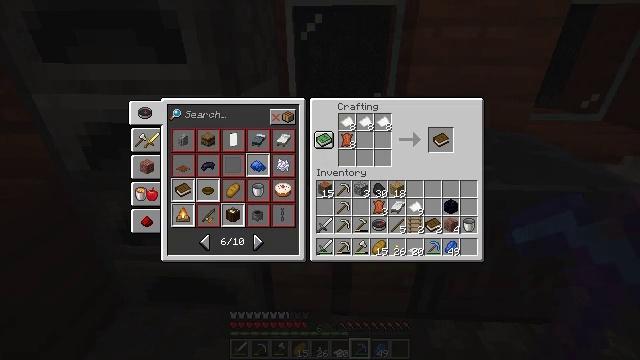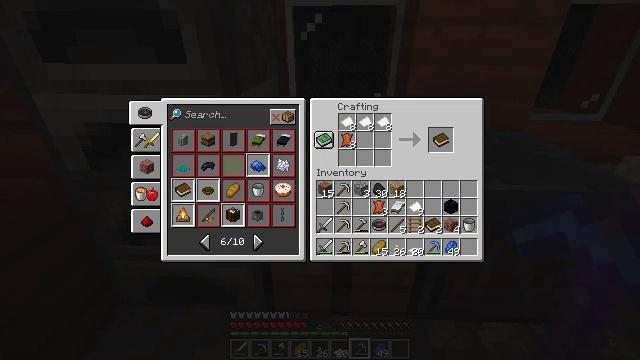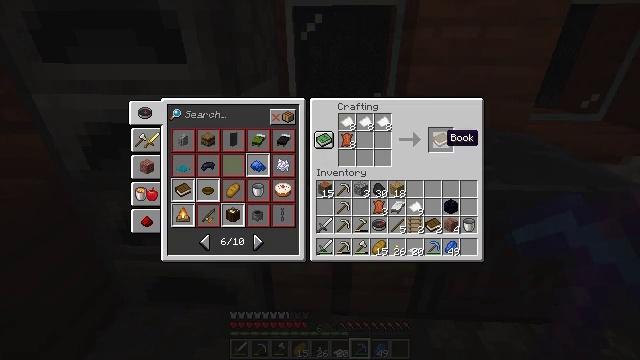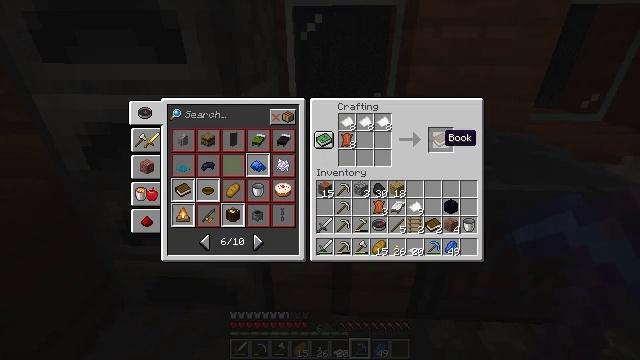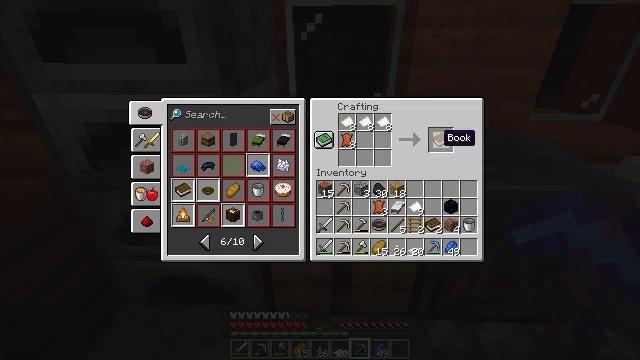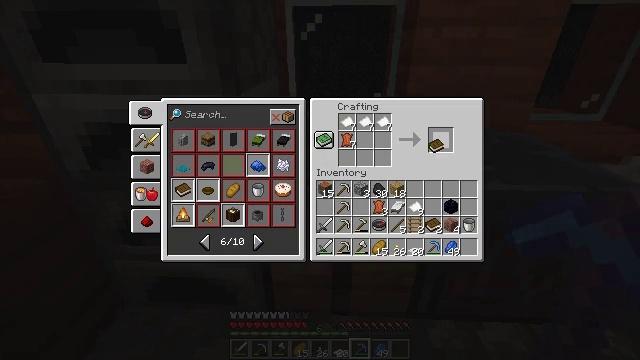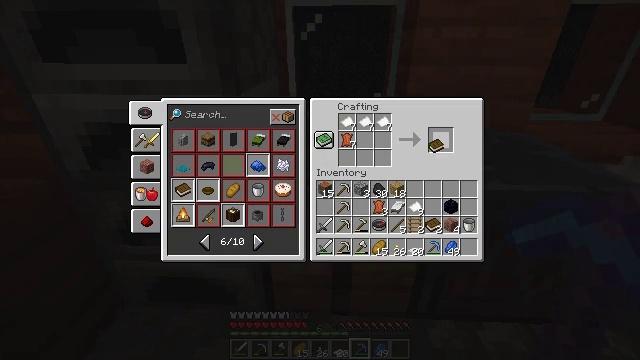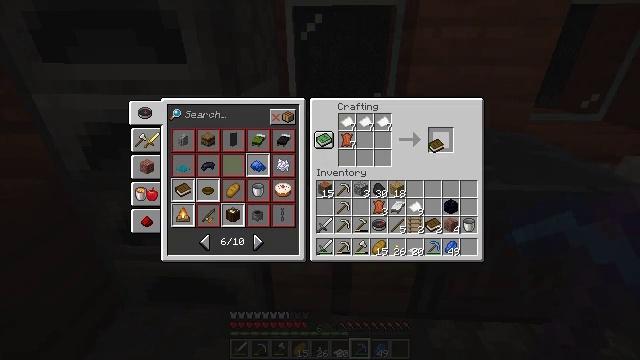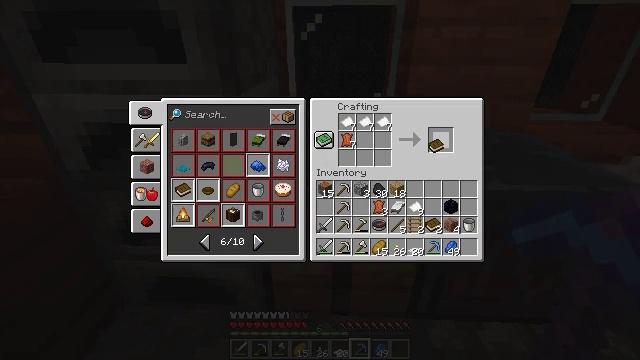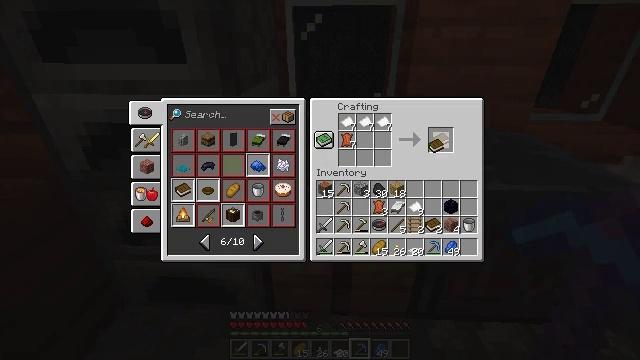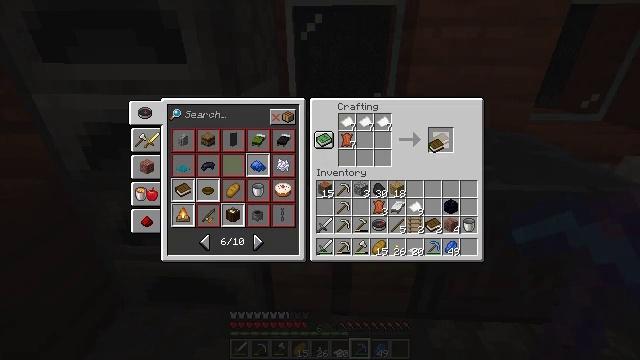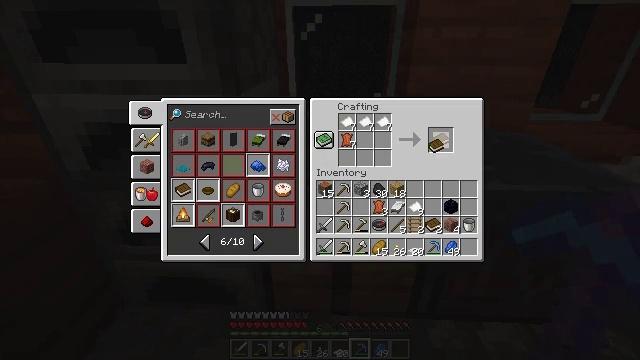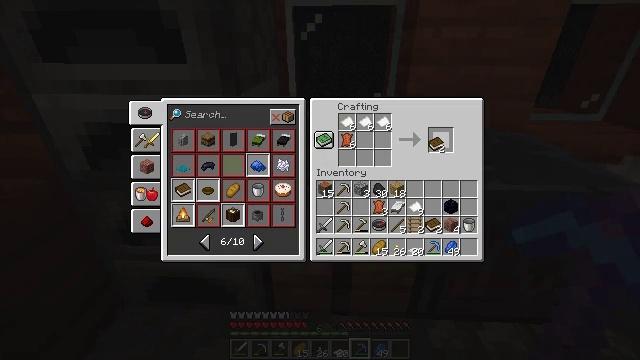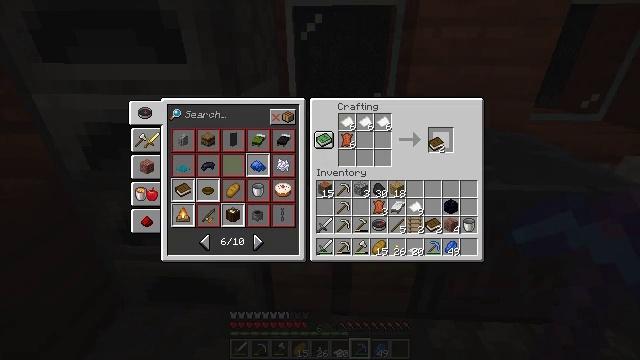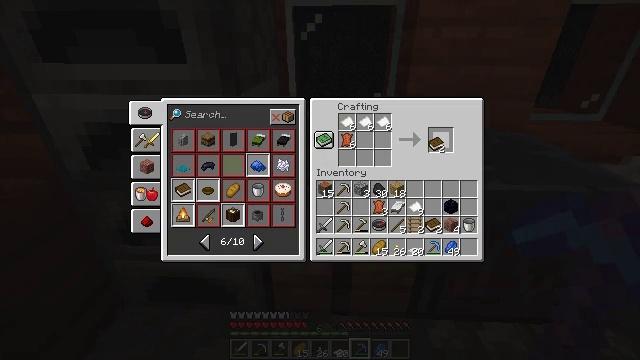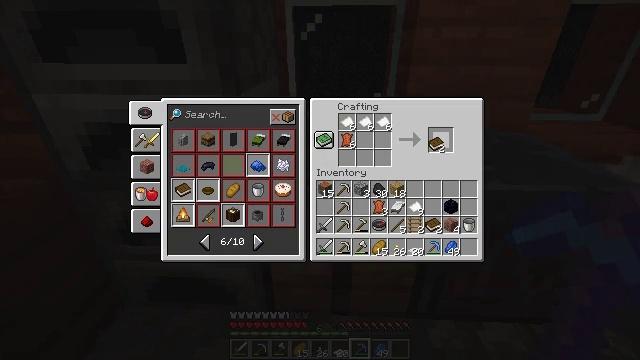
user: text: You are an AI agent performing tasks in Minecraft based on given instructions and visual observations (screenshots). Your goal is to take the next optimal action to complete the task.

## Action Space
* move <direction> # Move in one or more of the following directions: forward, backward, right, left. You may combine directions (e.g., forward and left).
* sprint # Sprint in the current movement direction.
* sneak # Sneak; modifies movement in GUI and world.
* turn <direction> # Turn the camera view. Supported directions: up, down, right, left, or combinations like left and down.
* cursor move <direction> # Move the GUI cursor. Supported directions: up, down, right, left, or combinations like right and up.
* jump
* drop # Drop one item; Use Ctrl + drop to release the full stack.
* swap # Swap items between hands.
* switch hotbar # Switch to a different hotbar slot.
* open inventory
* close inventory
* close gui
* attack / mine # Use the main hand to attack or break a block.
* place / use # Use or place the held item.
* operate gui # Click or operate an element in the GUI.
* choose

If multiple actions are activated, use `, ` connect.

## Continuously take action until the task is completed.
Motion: motion action
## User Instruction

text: Craft a book.
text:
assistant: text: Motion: no_op
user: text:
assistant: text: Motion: turn left
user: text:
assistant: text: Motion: no_op
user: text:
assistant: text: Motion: no_op
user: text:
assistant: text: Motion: attack / mine
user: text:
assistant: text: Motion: attack / mine
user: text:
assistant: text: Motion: attack / mine
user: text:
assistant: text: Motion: no_op
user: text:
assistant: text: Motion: attack / mine
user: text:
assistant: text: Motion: attack / mine
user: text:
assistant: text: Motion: attack / mine
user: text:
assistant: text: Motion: no_op
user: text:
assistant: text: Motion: attack / mine
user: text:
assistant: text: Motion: attack / mine
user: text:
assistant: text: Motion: attack / mine
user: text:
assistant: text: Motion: no_op
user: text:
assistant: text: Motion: attack / mine
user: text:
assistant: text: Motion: attack / mine
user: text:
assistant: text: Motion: attack / mine
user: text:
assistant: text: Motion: no_op
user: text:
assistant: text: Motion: attack / mine
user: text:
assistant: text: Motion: attack / mine
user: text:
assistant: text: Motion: attack / mine
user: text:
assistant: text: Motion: no_op
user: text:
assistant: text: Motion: attack / mine
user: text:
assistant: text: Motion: attack / mine
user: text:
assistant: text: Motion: attack / mine
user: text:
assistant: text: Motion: no_op
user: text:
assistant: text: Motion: attack / mine
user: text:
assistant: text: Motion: attack / mine